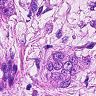
Metastatic tissue present: yes